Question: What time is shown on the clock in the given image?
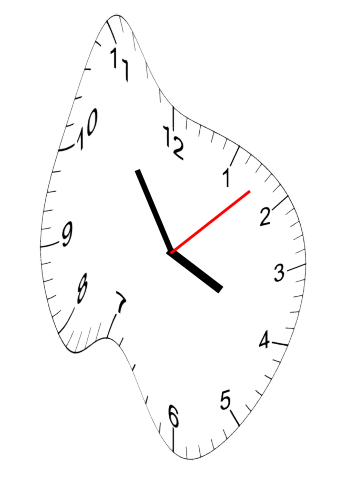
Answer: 03:54:08